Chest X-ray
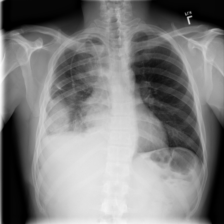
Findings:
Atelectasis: negative
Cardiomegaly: negative
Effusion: negative
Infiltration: negative
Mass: negative
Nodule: negative
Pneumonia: negative
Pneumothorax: negative
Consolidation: negative
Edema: negative
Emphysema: negative
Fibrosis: negative
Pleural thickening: positive
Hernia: negative